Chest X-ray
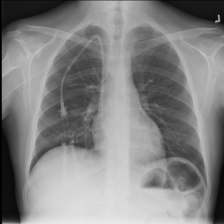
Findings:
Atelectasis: positive
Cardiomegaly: negative
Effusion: negative
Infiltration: negative
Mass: negative
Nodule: negative
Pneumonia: negative
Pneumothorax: negative
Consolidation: negative
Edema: negative
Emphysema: negative
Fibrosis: negative
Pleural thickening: negative
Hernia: negative